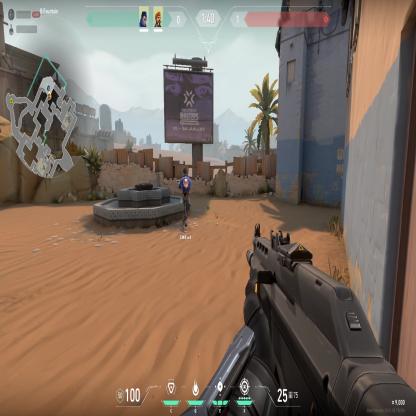
Label: teammate